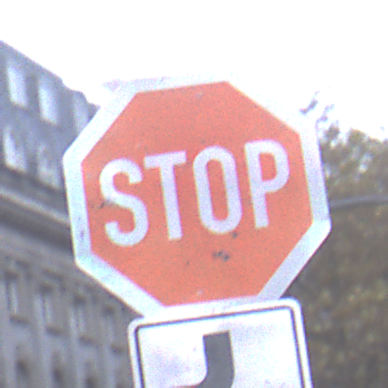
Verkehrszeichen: Stop
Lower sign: VerlaufVorfahrtsstrasse7
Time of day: SunriseSunset
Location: Outdoor (Urban)
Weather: PartlyCloudy
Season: NotSpecified
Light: Natural